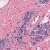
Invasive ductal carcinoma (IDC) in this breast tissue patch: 0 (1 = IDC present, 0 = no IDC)